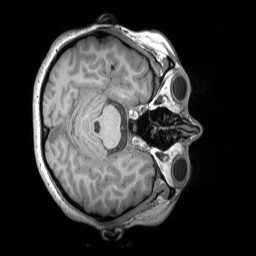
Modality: T1w
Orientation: axial
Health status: healthy